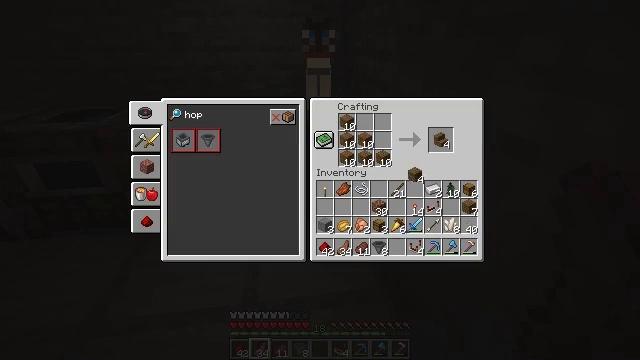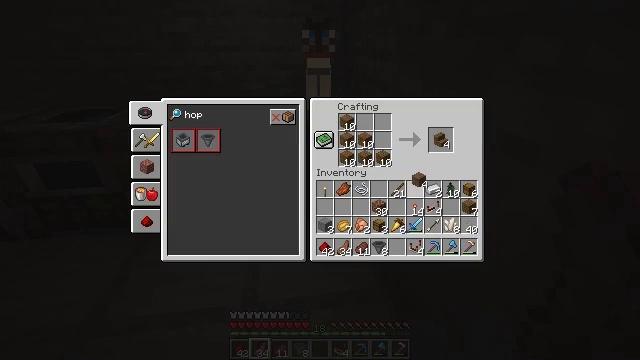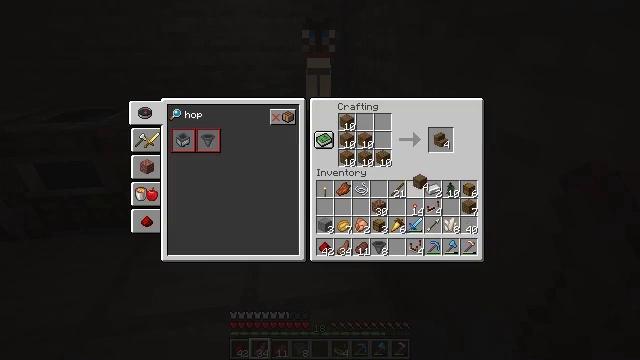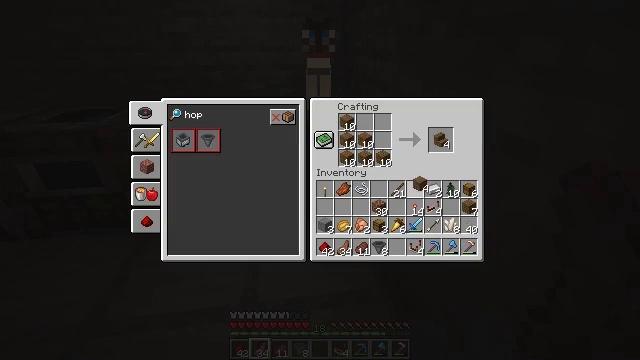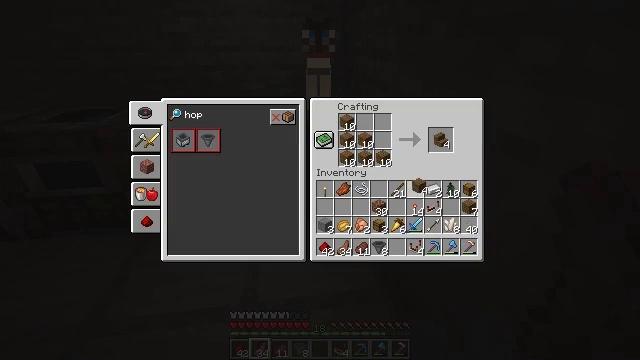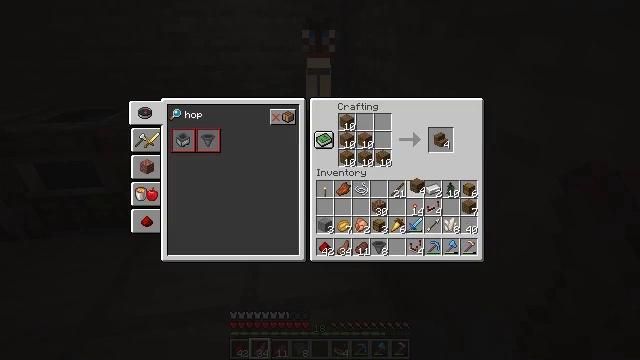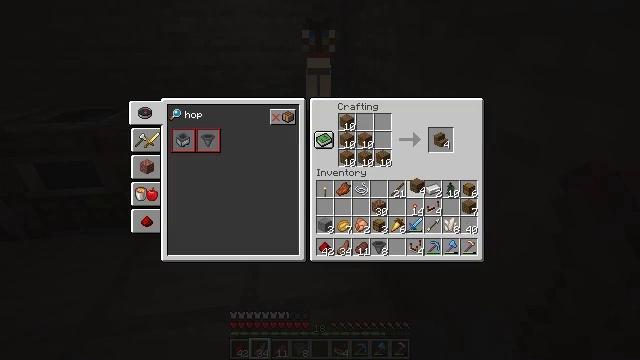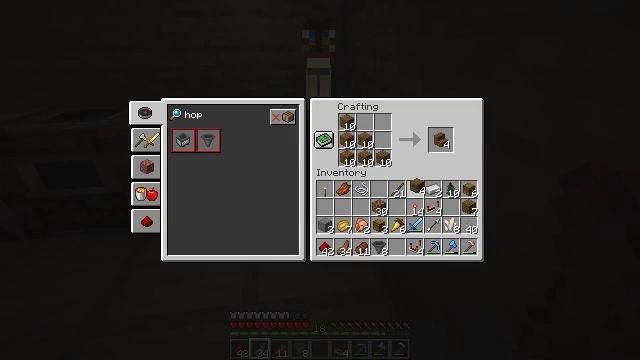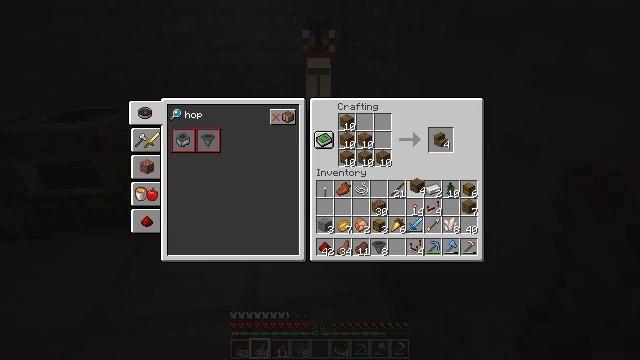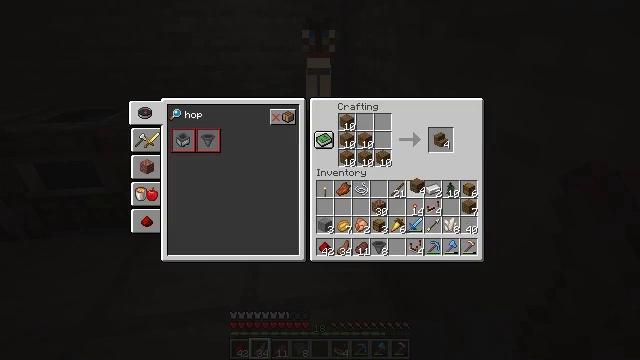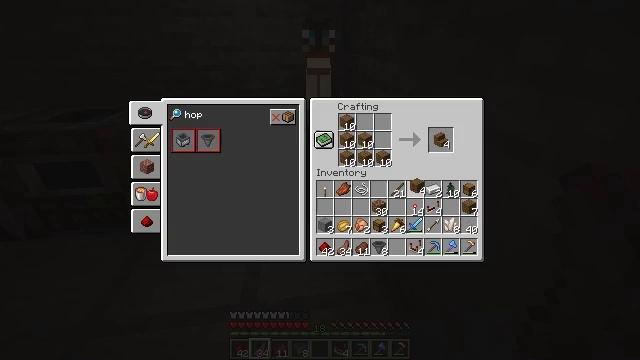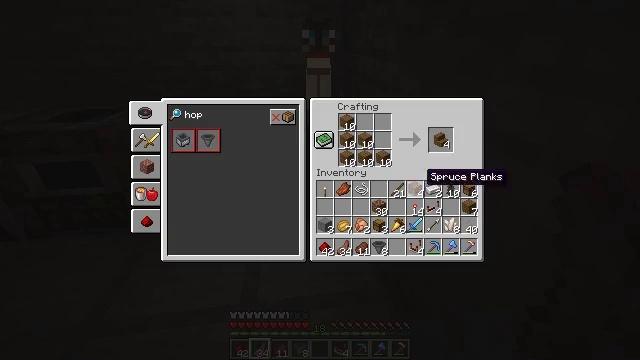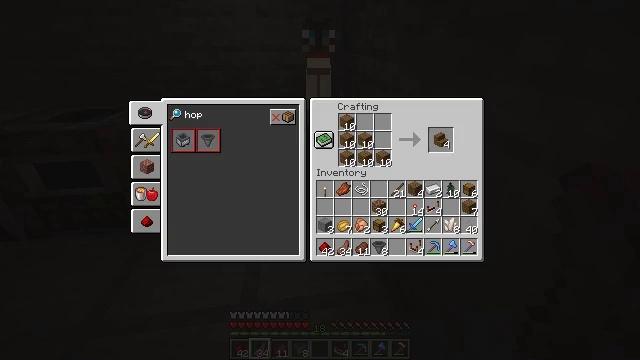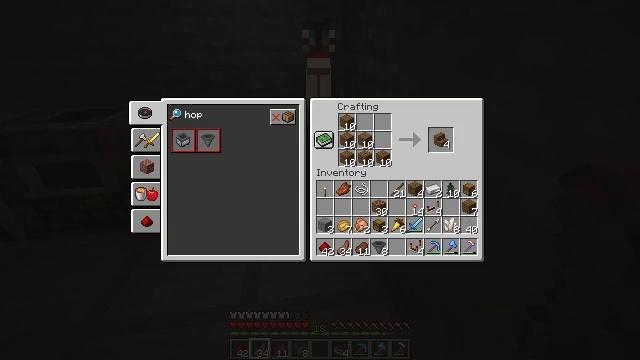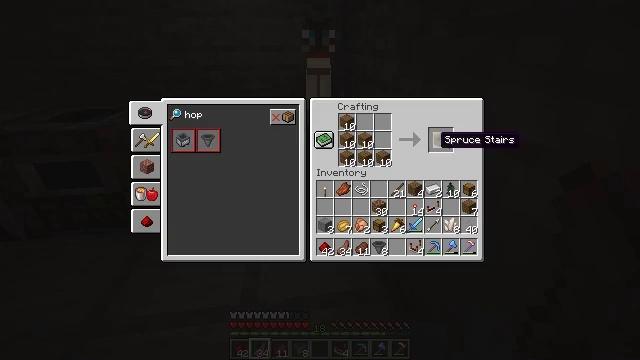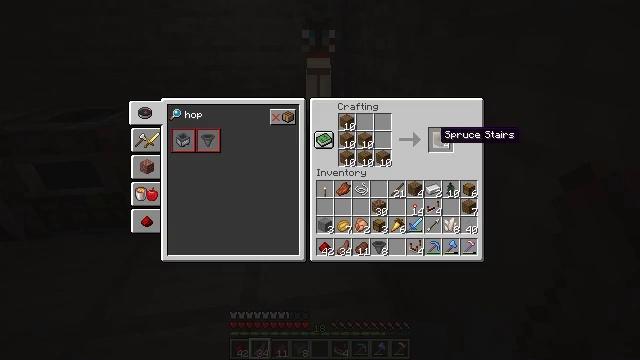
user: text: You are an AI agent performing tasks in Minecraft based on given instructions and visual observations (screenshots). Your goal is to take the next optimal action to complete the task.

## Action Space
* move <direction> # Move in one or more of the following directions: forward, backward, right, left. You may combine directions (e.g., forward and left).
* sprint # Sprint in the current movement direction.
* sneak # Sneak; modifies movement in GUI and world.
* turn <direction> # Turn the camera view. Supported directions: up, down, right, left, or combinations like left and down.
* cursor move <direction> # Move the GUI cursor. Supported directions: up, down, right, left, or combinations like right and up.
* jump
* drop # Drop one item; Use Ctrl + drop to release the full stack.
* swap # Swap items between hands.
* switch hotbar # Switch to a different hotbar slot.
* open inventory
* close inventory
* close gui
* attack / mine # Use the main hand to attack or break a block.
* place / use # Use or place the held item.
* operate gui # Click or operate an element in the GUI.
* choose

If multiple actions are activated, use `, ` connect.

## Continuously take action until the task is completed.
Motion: motion action
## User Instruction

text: Craft some spruce stairs.
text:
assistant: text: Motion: no_op
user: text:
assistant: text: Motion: no_op
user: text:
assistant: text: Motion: no_op
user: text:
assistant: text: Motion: no_op
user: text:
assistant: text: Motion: no_op
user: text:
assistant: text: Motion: no_op
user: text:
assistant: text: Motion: no_op
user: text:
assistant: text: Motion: attack / mine
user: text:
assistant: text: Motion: attack / mine
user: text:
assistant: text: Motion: attack / mine
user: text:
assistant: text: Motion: no_op
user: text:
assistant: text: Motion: sneak, turn right and up
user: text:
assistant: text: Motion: sneak, turn up
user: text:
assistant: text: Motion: sneak, turn up
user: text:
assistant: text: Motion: sneak
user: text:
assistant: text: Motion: sneak
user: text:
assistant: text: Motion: sneak
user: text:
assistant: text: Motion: sneak
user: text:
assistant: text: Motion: sneak
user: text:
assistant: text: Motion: sneak
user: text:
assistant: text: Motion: sneak
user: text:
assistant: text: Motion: sneak
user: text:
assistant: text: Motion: sneak, attack / mine
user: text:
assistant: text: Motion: sneak, attack / mine
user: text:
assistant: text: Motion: sneak
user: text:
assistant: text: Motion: sneak
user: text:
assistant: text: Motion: sneak
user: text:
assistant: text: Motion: sneak